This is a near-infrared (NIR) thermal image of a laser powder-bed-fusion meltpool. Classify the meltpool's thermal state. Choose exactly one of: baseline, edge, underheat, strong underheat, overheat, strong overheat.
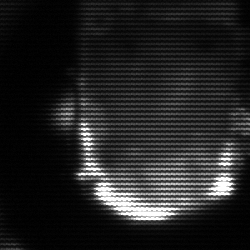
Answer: baseline